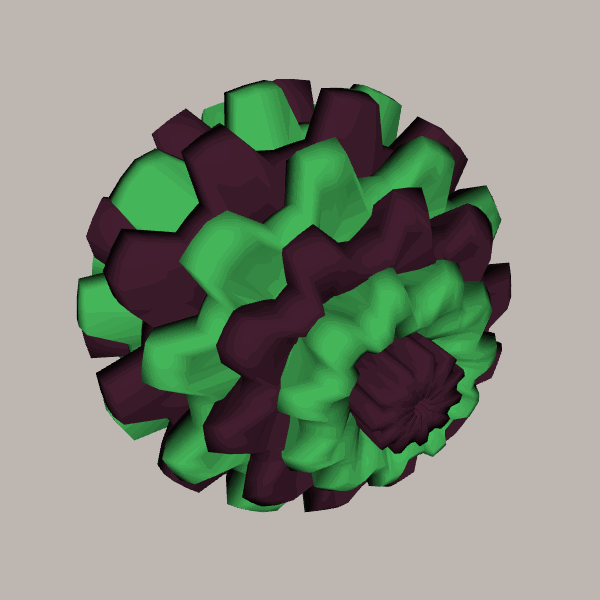
Background: light